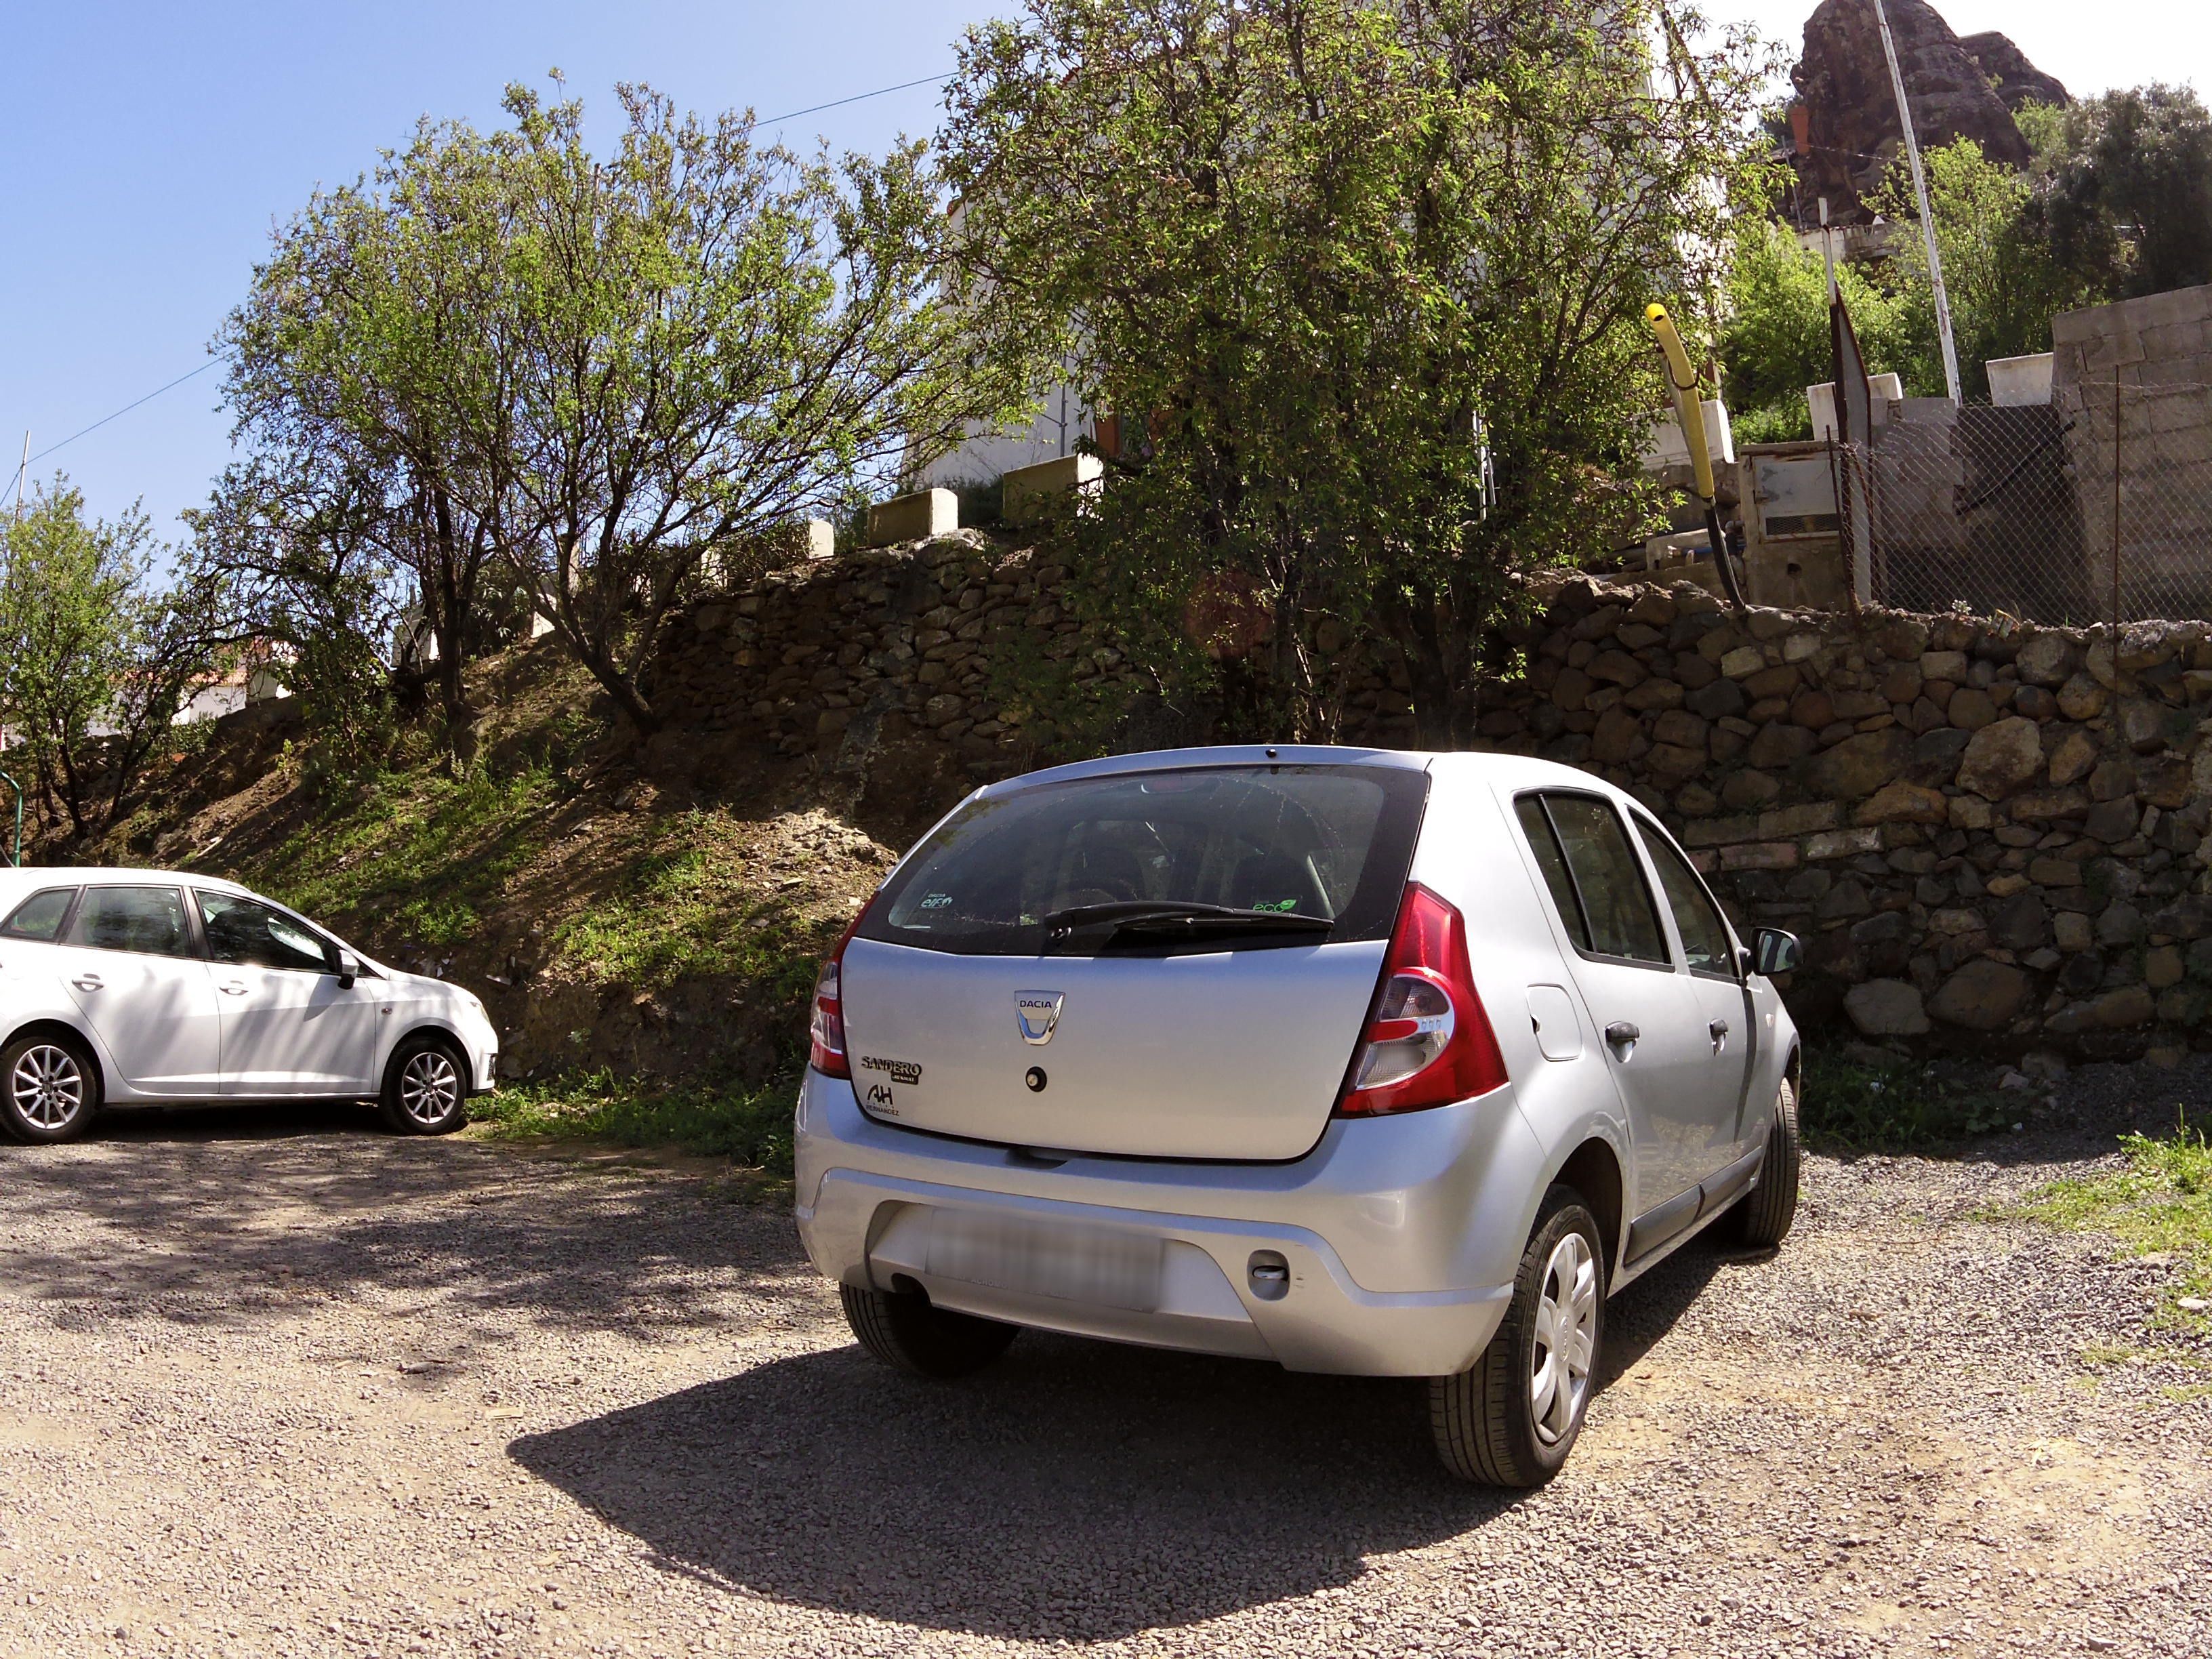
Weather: clear
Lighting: day
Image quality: good
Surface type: walking surface
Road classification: service, track
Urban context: low density rural
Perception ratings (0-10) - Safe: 5.25, Lively: 3.58, Beautiful: 5.62, Boring: 8.51, Depressing: 4.51, Wealthy: 7.28